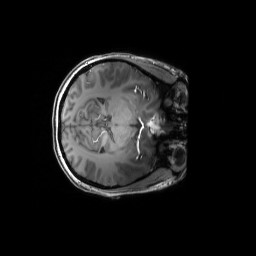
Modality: T1w
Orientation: axial
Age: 27
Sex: female
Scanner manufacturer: siemens
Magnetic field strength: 6.98 T
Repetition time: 2.37 s
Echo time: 0.00231 s